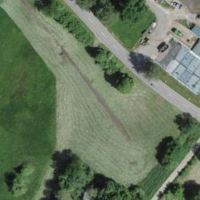
EUNIS habitat code: 25
Species observed at this site:
Agelena labyrinthica
Veronica persica
Ficaria verna